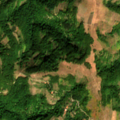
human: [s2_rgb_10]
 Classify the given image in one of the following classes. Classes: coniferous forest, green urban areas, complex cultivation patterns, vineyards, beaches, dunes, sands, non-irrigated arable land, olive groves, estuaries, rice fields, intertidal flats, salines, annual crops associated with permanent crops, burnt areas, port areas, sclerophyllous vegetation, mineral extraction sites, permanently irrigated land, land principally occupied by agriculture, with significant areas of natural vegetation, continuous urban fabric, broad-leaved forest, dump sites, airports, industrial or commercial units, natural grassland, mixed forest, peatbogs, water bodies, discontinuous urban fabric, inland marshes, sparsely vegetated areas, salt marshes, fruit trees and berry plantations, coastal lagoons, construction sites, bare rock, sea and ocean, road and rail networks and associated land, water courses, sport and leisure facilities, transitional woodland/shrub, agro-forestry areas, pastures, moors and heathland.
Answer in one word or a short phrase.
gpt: broad-leaved forest, natural grassland